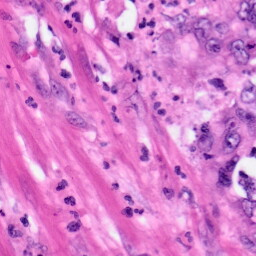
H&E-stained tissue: Pancreatic